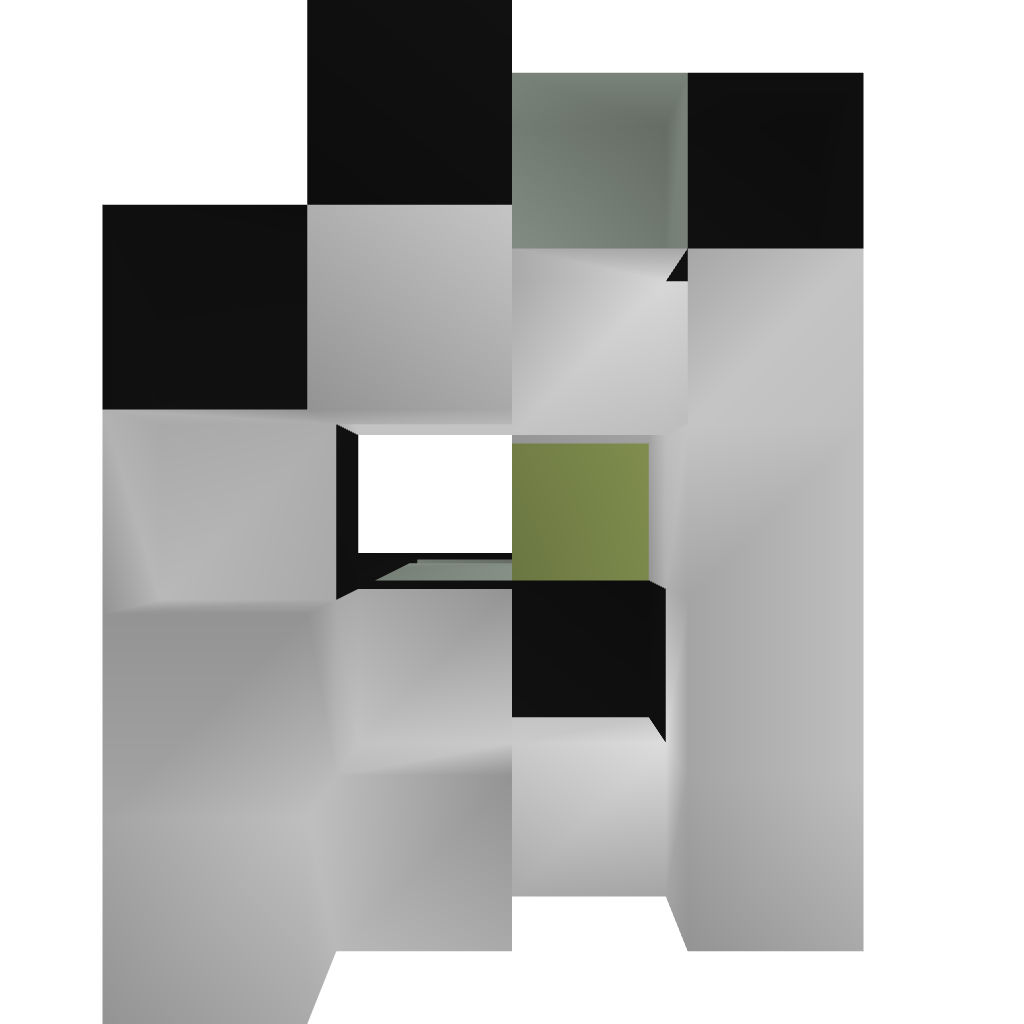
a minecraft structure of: small redstone tv 4 a house